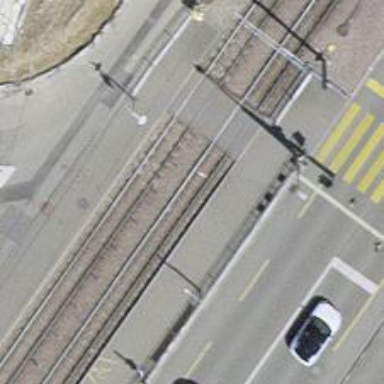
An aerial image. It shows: Tram stop with public transport connection.